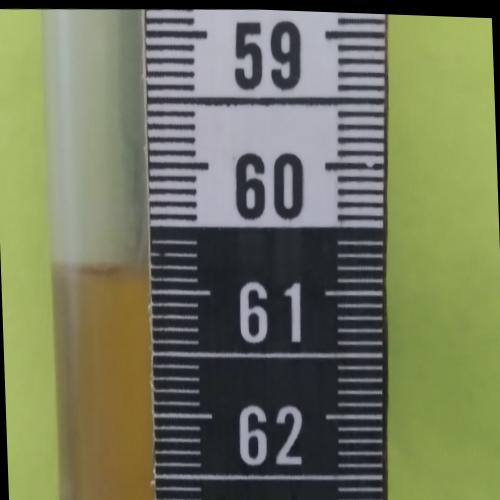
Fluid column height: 60.8 cm